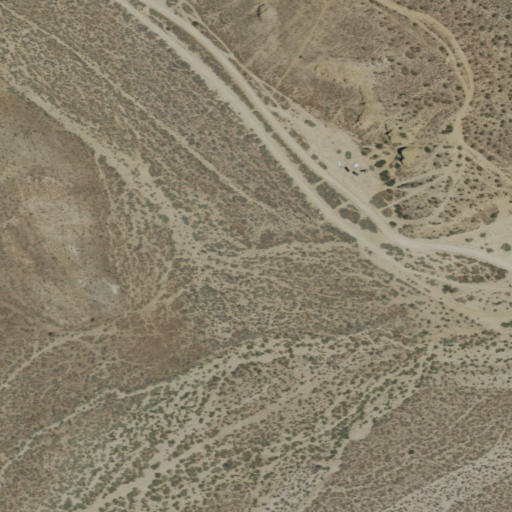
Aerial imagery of valley in California named Hoffman Canyon containing only shrub